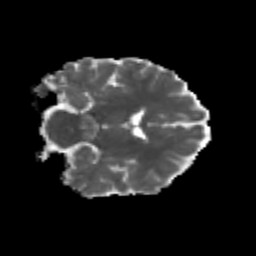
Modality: MD
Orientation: coronal
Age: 25
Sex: female
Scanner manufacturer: siemens
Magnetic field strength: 3 T
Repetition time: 3.5 s
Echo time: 0.113 s